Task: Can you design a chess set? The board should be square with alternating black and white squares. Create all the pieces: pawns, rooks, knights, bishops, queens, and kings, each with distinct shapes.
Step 2072:
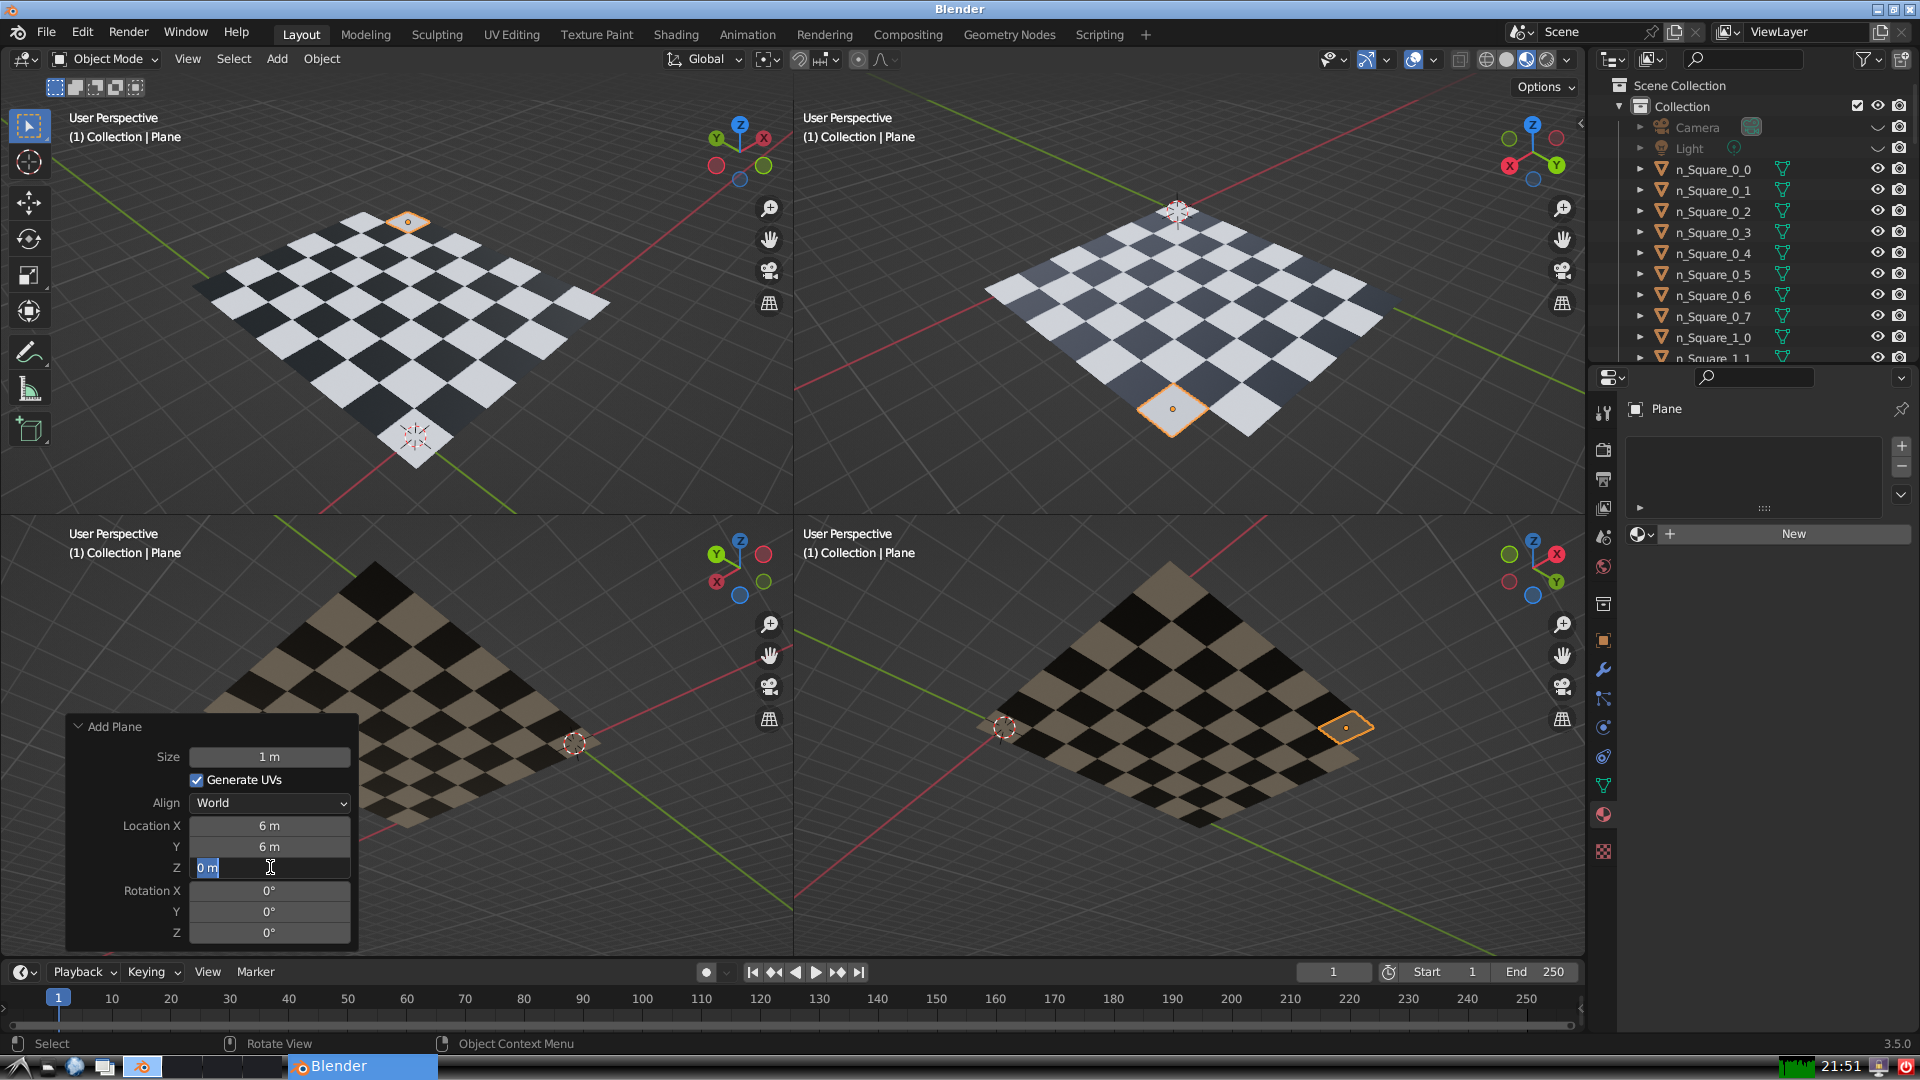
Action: input_text: 0.0